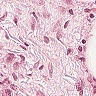
Metastatic tissue present: no